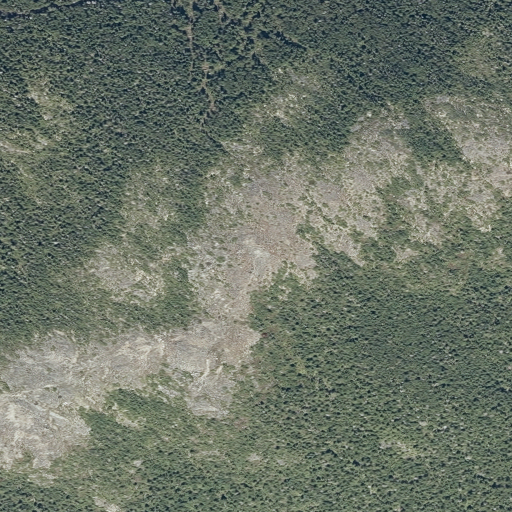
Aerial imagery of mountain in Maine named Burnt Hill containing evergreen forest, shrub, and mixed forest